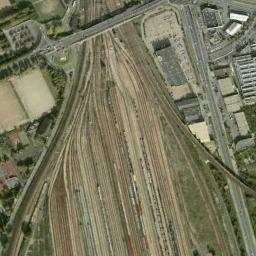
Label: railway_station